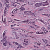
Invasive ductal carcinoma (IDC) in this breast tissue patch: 1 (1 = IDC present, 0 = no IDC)